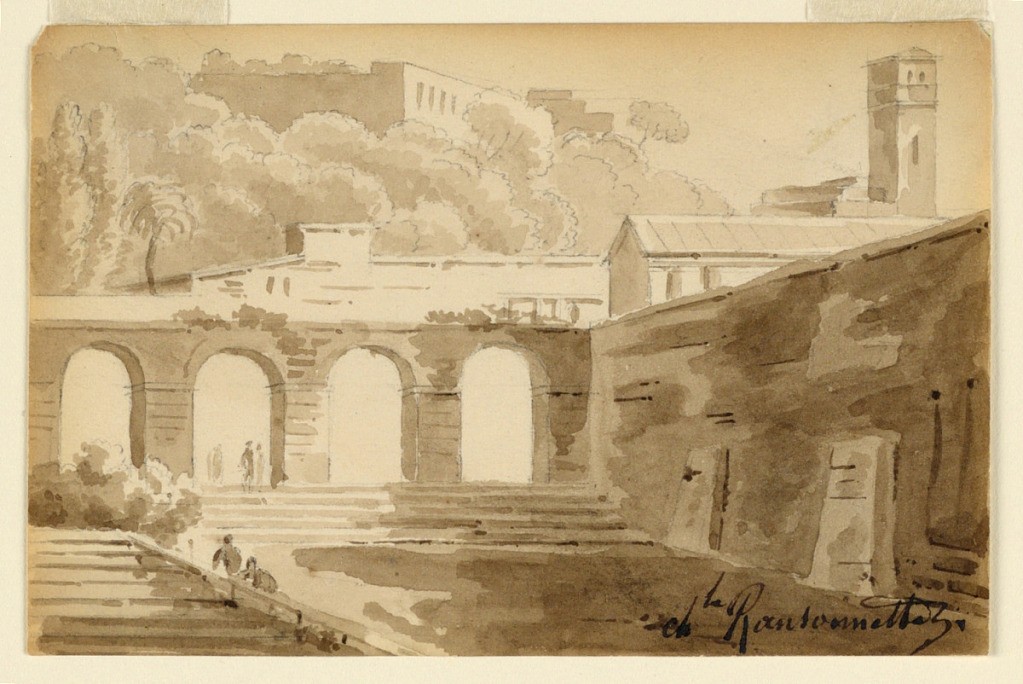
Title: In a Town of Southern Style
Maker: Charles Nicolas Ransonnette, French, 1793 - 1877
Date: ca. 1820
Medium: Graphite, brush and brown watercolor on paper
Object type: Drawing
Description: A classical precinct is bordered at right by a high wall at the rear by an archway. Upper parts of building and a tower rise over it. A hill with trees and houses is shown in the left background.